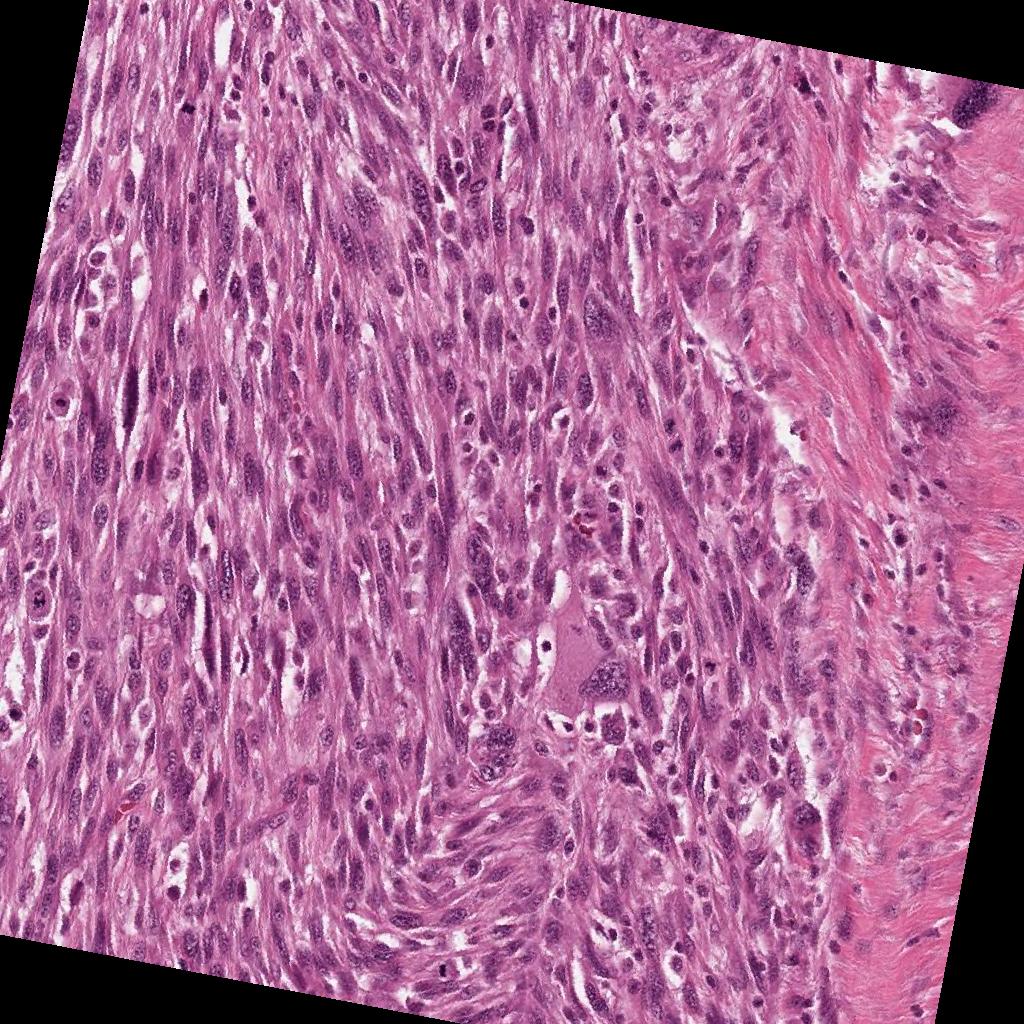
Label: Viable